Question: I have a div element with some text in it. I need to be able to select:
1. div itself, and
2. only text within that div
'''
<div class="myDiv">some text</div>
'''
So I am able to select div, by class name
'''
$(".myDiv").hover(...);
'''
But I'm having difficulty with the text. Tried the following
'''
$(".myDiv").contents().eq(0).text().hover(...);
'''
but no luck. Also, when I hover over text I need to select that text only, and not the parent div.

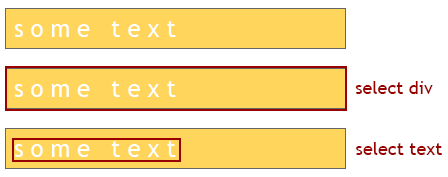
Answer: <URL>
Try this
I guess this is what you need
'''
(function findTextNodes(current, callback) {
for(var i = current.childNodes.length; i--;){
var child = current.childNodes[i];
if(3 === child.nodeType)
callback(child);
findTextNodes(child, callback);
}
})(document.getElementById('myDiv'), function(textNode){
$(textNode).replaceWith('<span class="textNode">' + textNode.nodeValue + '</span>');
});
$('.textNode').hover(function(){
$(this).css('color', 'white');
},function(){
$(this).css('color', 'black');
});
'''